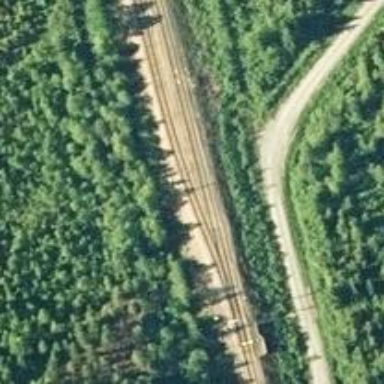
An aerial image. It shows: Wedge is used for the railway derail.